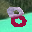
Label: 8